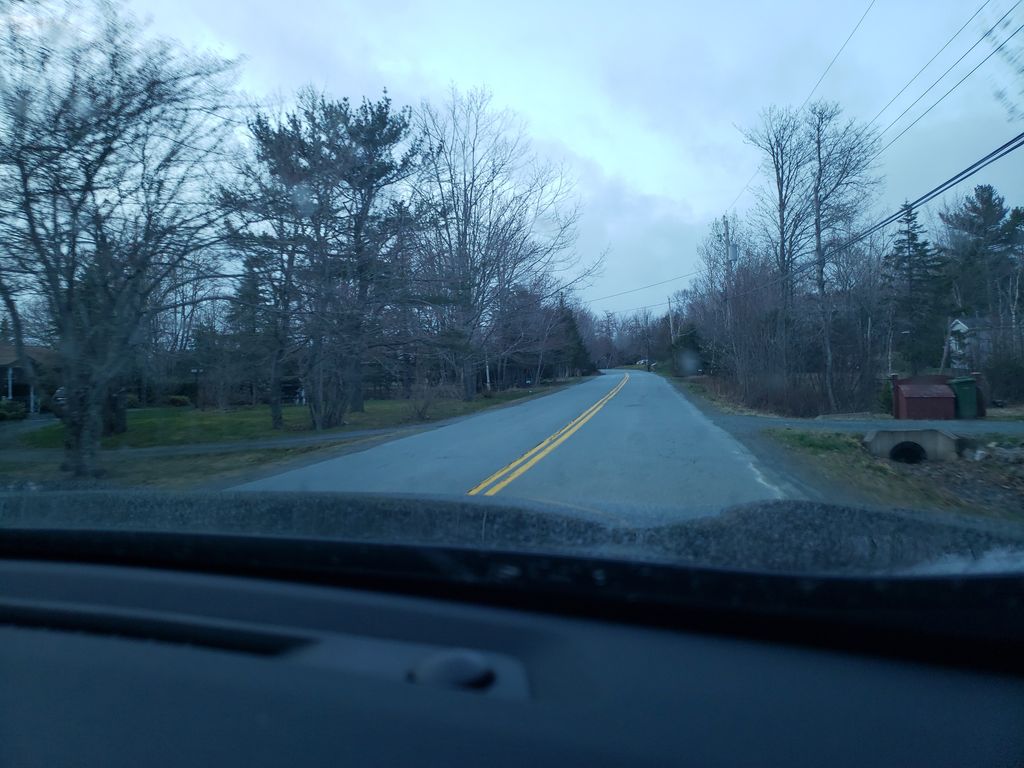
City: halifax